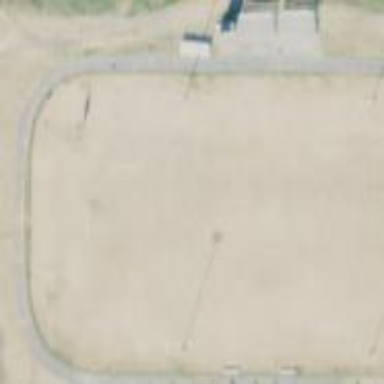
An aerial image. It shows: Pitch for American football.